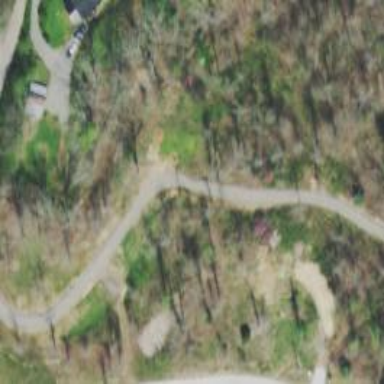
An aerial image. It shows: Driveway.